Question: I need to create SVG paths with rounded corners to export them to DXF for cutting. My problem is that the corners should be arcs of a circle, not some bezier curve.
Its relatively easy with right angles using the 'arc' command because the radius is also the distance from the corner to where the arc begins. With other angles it is way more complicated.
Is there a formula to calculate the start and end point of the arc given a corner and a radius?

The upper right corner is easy but the lower left is very tricky because I have to find out where the line has to end and the arc begins.
I've found <URL>, which links a formula to convert end-point to center parametrization. Which doesn't help because I also don't know where the center of the circle has to be.
<URL> just calculates the arc, not an arc between two lines replacing a sharp corner.
The solutions in <URL> work only when some sides are parallel to the coordinate system or change the radius.
<URL> tries to use some tricks with linejoin or several cubic curves, nothing I want.
Even Inkscape (which I used to draw the image above) uses 5 cubic curves instead of an arc even when I used a circle to create this shape.
If you have some hints how I can manage this I would be very grateful.
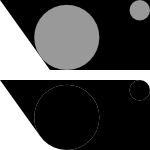
Answer: The geometry of a chamfered corner looks like this:

Angle is equal to (the outside angle of the chamfered corner). This is bisected by , so angle is equal to /2. That means the offset distance from the corner to points and is equal to x tan(/2).
For a right angle, =90deg and tan(/2)=1, so is equal to .
As Robert Longson said, you would be lucky to find an SVG application that exports chamfered corners using circular arc segments. However, with a bit of effort, it should be possible to detect and convert them programmatically.